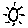
Label: sun